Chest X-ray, PA view. Patient: 40 years old, sex F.
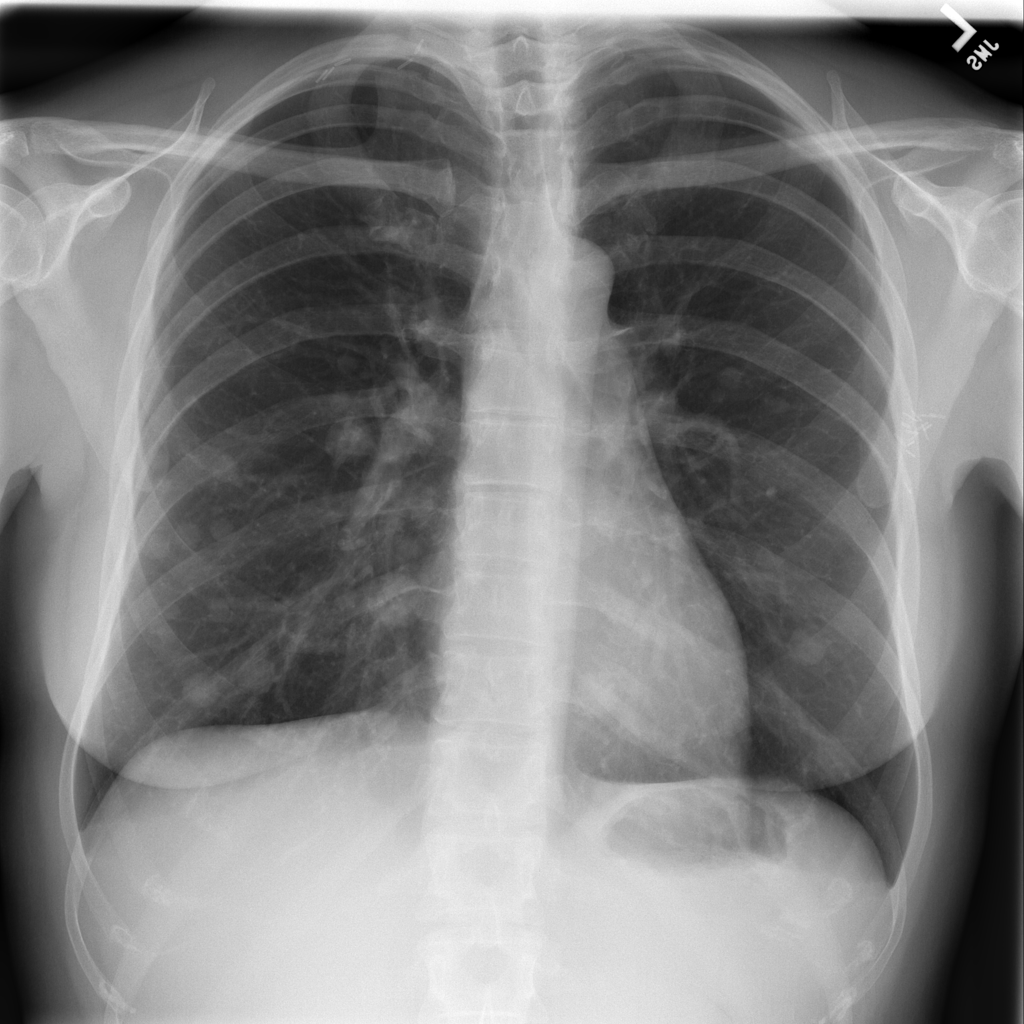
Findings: Nodule